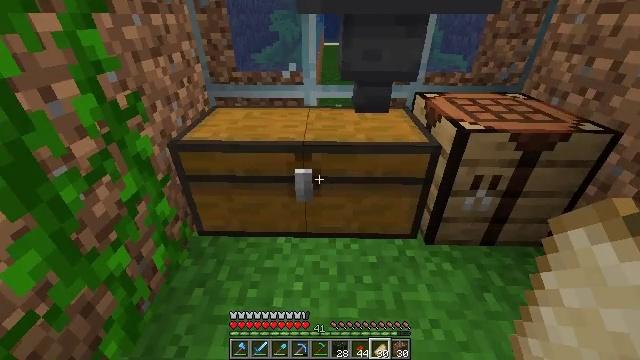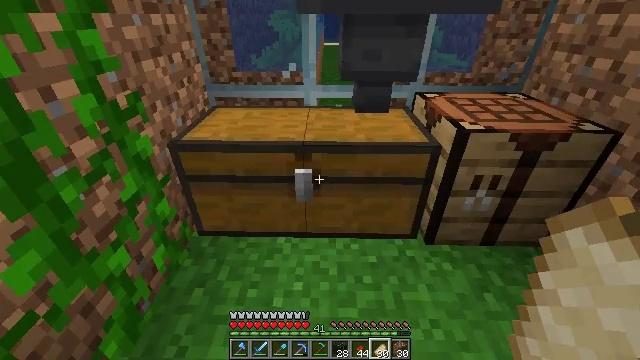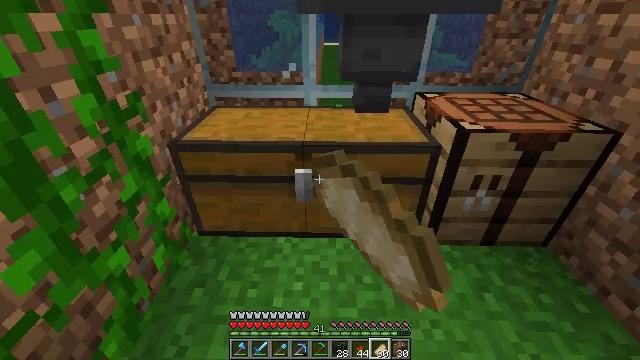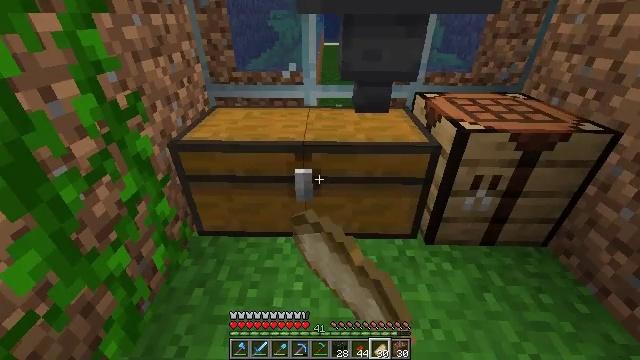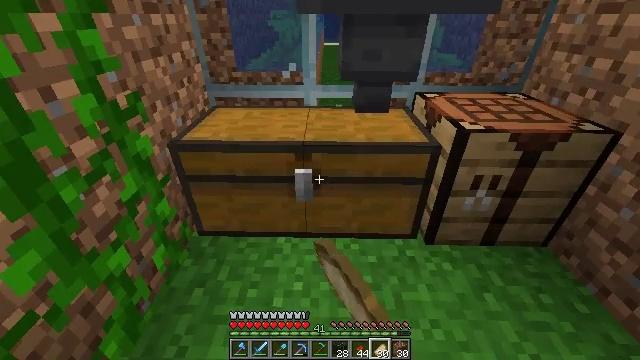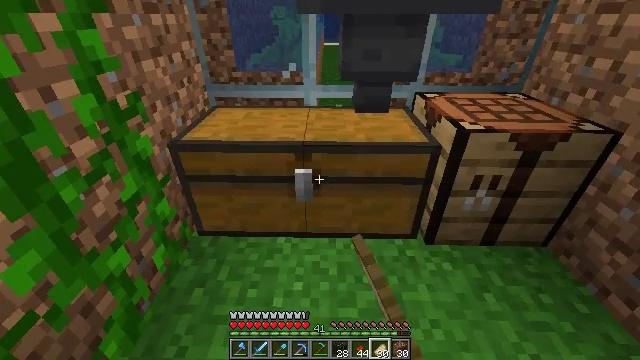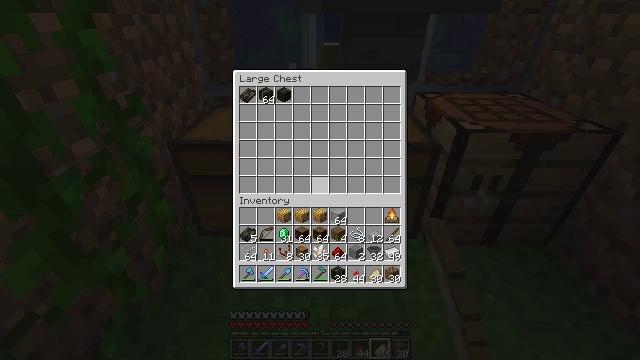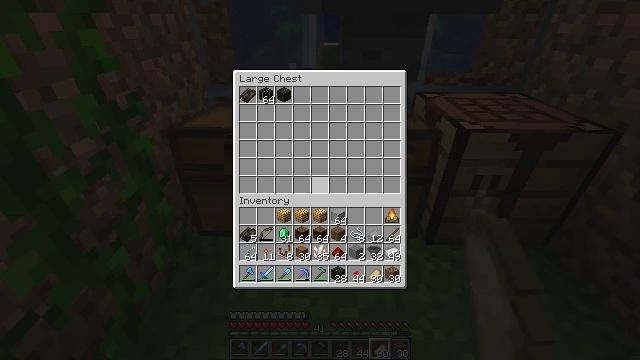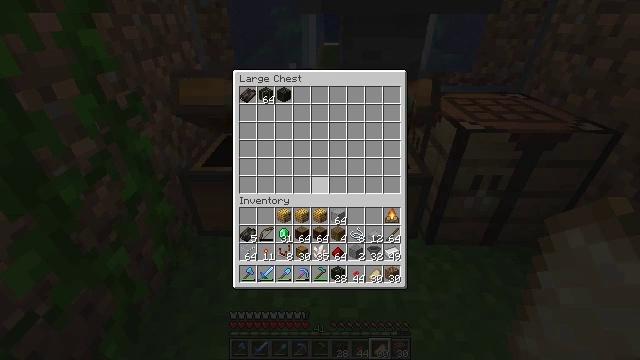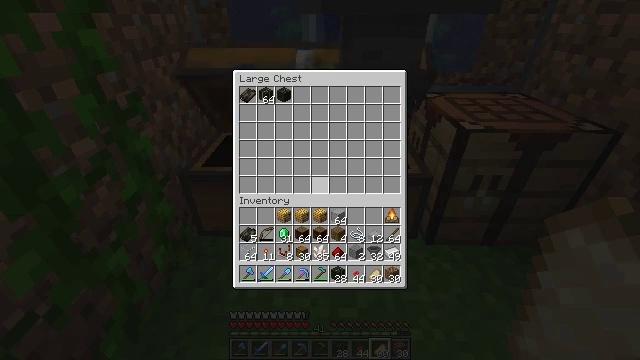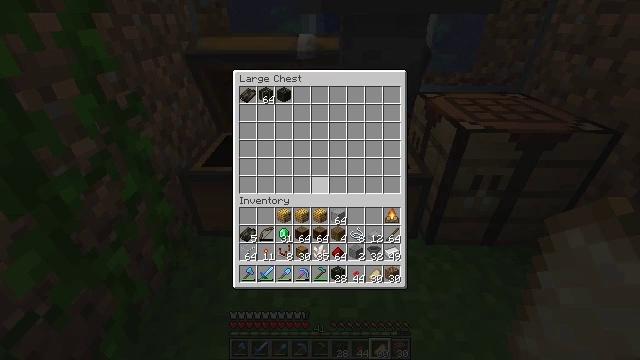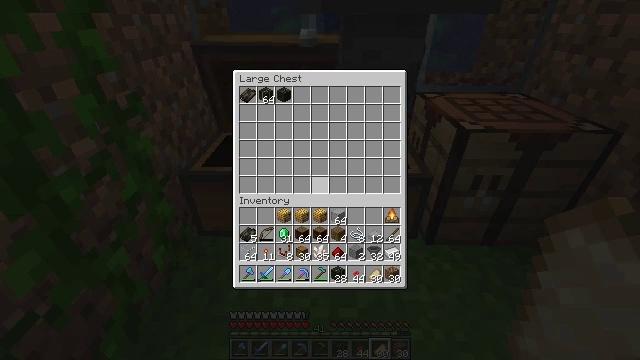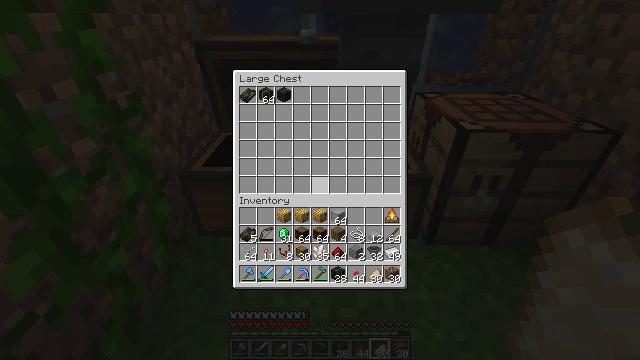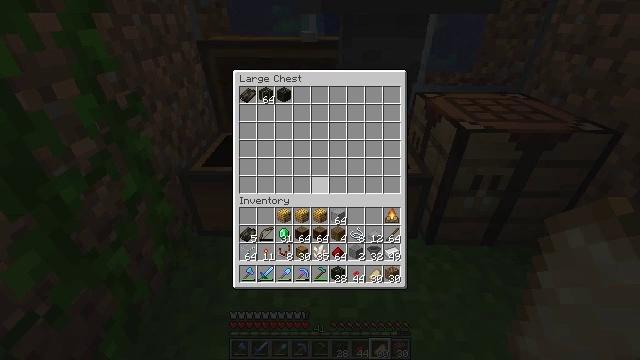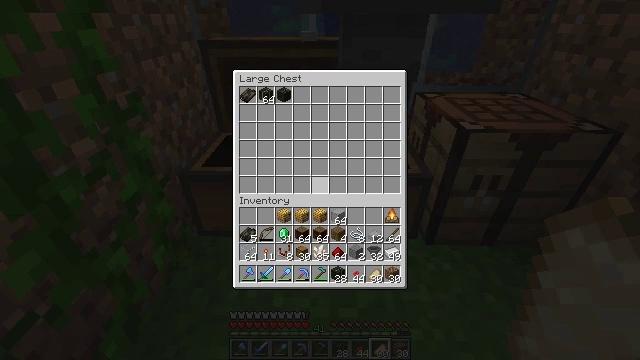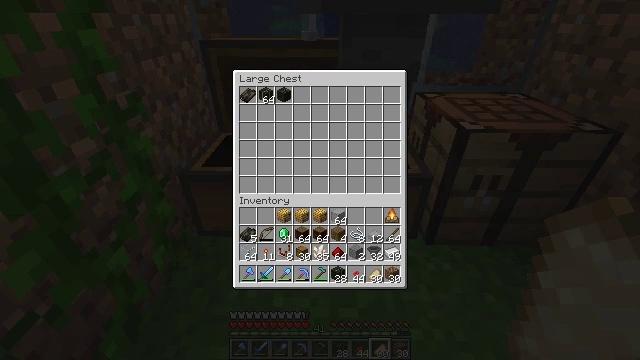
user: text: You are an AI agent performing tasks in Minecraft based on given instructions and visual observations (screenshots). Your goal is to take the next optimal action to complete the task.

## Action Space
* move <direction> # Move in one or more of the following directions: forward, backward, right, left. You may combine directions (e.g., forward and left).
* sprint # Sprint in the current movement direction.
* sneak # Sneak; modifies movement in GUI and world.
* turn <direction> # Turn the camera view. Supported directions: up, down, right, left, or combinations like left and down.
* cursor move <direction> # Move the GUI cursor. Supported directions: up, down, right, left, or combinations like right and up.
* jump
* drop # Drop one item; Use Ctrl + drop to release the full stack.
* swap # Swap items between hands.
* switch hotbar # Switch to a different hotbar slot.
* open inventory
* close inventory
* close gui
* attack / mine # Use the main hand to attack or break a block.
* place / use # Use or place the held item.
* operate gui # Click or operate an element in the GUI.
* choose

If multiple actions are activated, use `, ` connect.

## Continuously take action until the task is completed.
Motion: motion action
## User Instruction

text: Gather the cartography table from its current location.
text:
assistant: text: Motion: use / place
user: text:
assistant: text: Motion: use / place
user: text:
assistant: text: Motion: use / place
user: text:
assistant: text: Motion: use / place
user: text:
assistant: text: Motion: no_op
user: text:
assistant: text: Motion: open gui
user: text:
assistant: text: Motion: no_op
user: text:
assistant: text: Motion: no_op
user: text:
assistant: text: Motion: no_op
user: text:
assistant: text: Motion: no_op
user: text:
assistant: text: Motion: no_op
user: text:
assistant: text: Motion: no_op
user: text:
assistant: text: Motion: sneak
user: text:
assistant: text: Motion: sneak
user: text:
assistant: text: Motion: sneak, cursor move down
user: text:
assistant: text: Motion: sneak, cursor move down
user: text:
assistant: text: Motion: sneak, cursor move left and down
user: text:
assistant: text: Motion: sneak, cursor move down
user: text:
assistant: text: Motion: sneak
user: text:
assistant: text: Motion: sneak
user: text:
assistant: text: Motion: sneak, cursor move down
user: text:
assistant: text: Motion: sneak, cursor move right and down
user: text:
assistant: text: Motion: sneak
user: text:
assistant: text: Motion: sneak
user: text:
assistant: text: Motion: sneak
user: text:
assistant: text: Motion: sneak
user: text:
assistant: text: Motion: sneak
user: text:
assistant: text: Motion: sneak
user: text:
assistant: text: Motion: sneak, operate gui
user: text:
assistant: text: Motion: sneak, operate gui